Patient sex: F
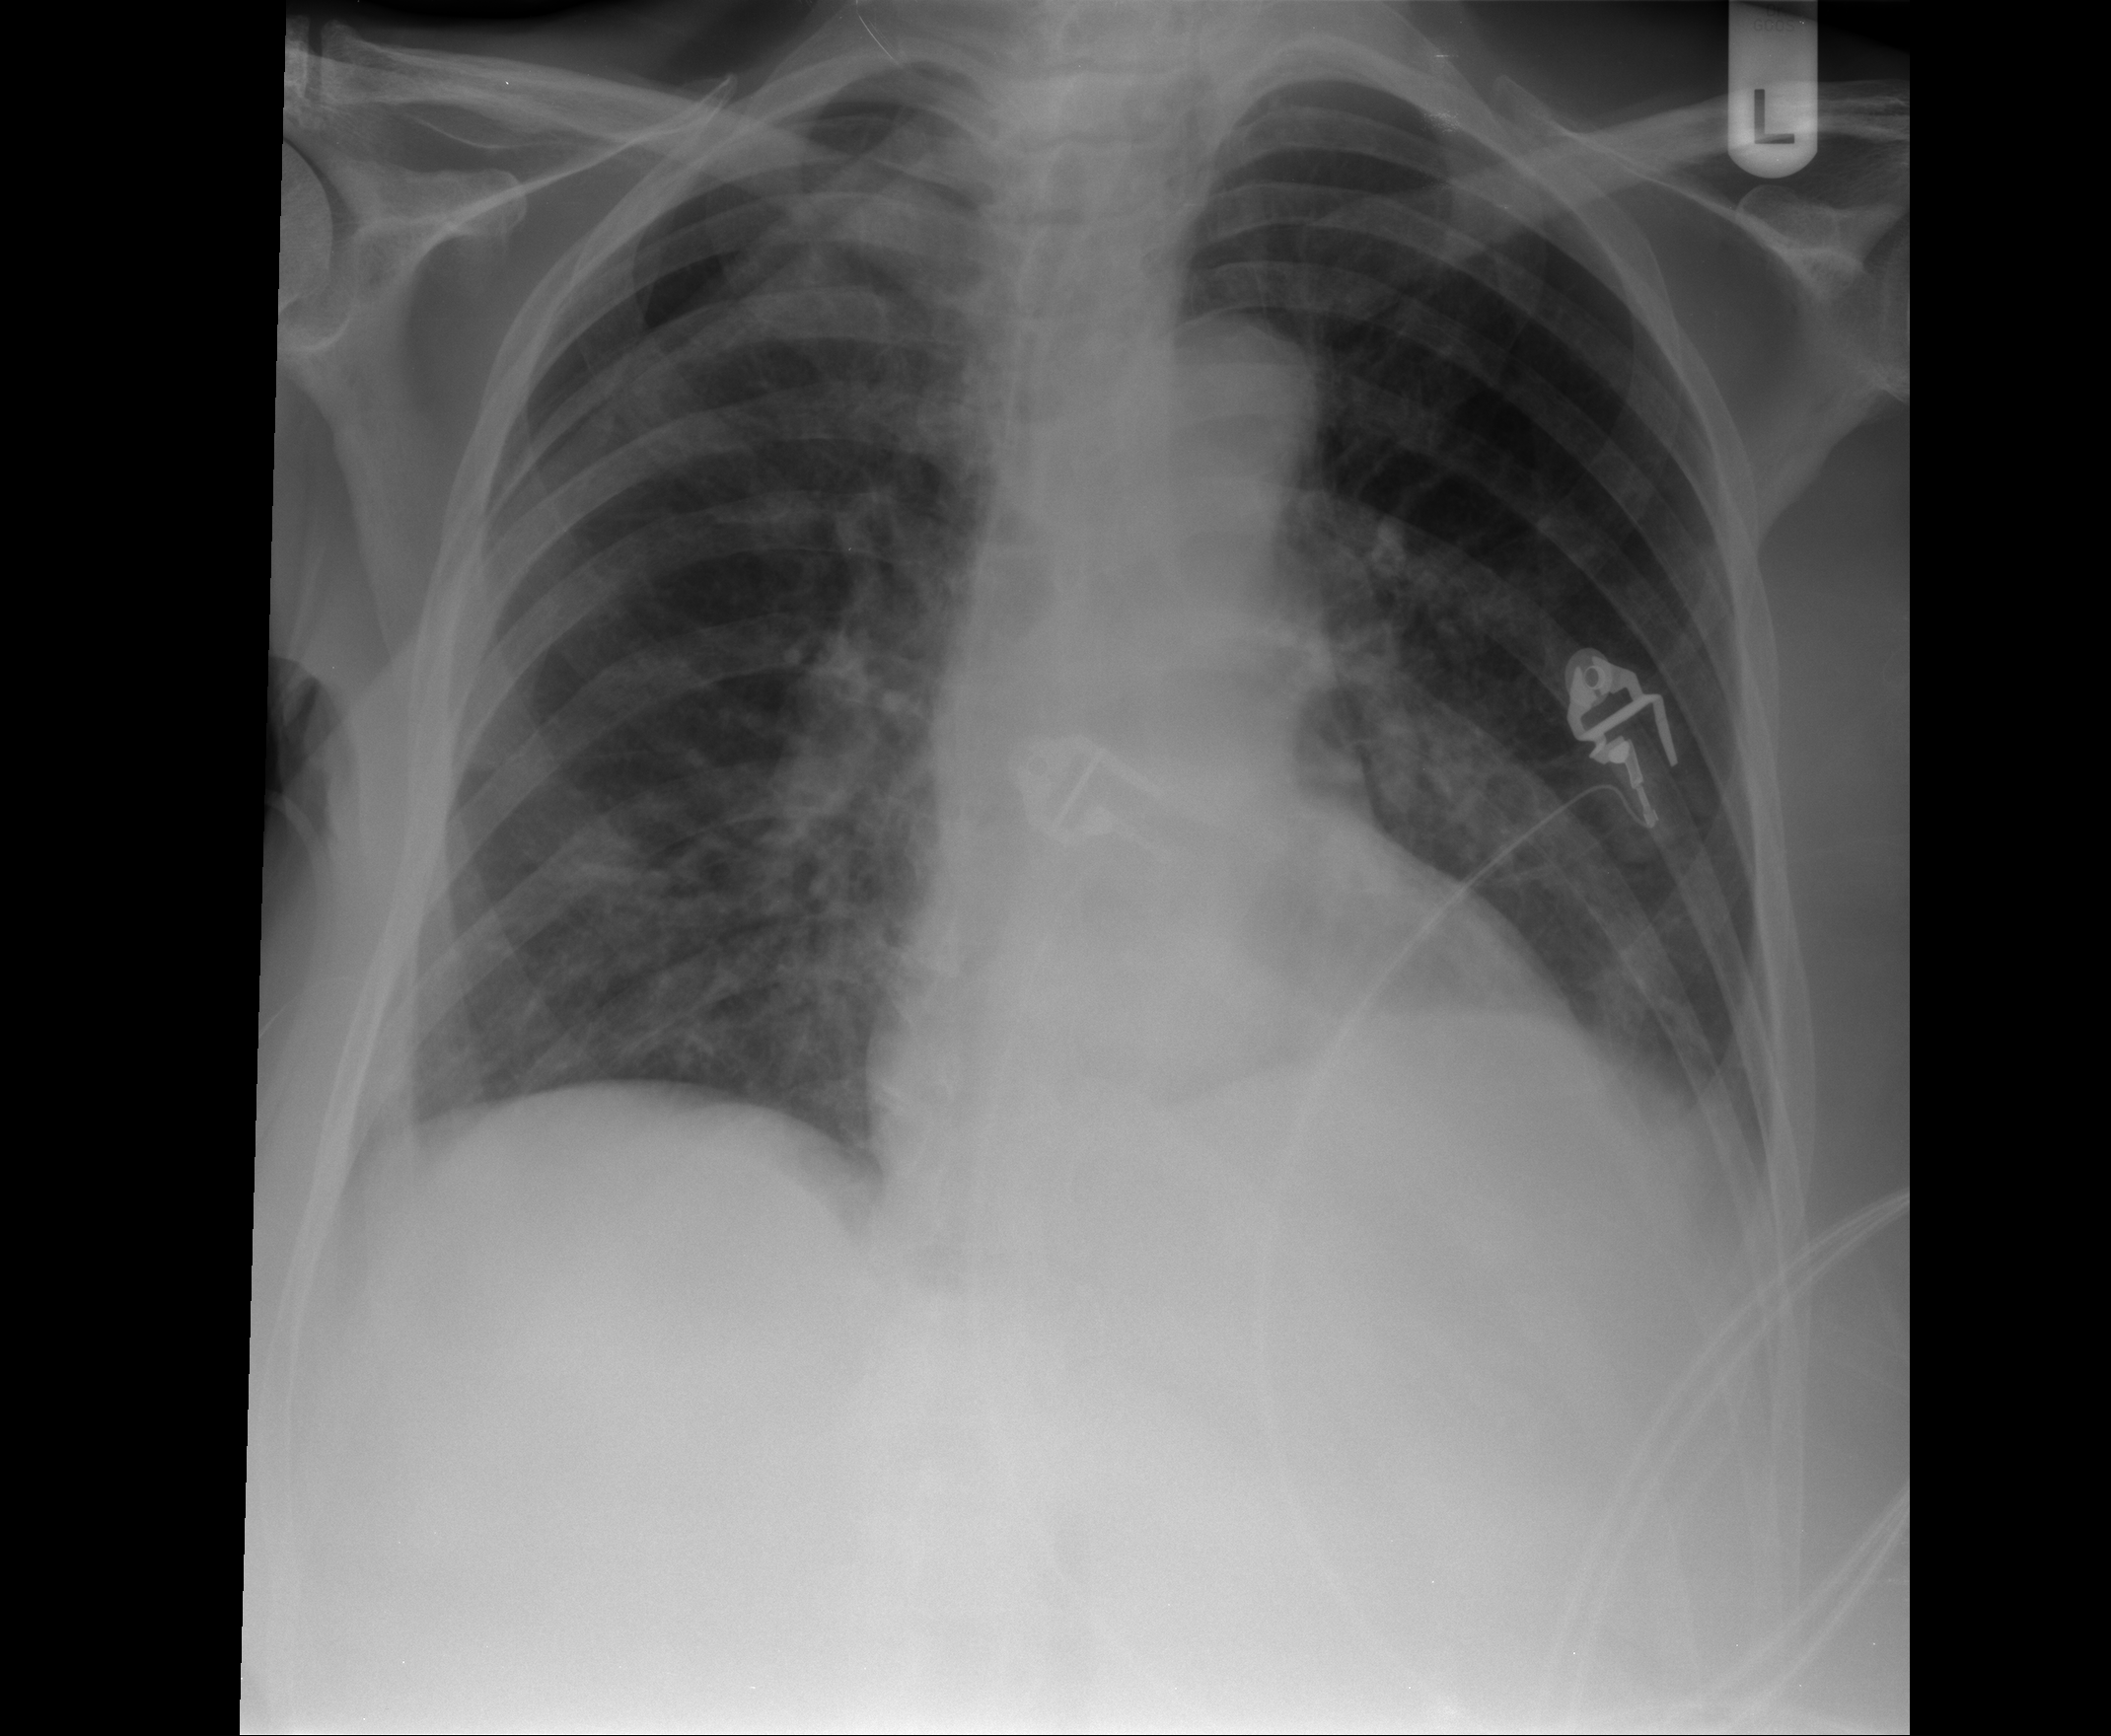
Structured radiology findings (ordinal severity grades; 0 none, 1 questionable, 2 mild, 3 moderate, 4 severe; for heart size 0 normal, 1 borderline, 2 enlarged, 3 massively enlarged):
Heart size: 0
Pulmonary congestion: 2
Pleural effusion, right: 0
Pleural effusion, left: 1
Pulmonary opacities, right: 2
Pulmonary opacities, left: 1
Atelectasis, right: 0
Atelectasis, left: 2